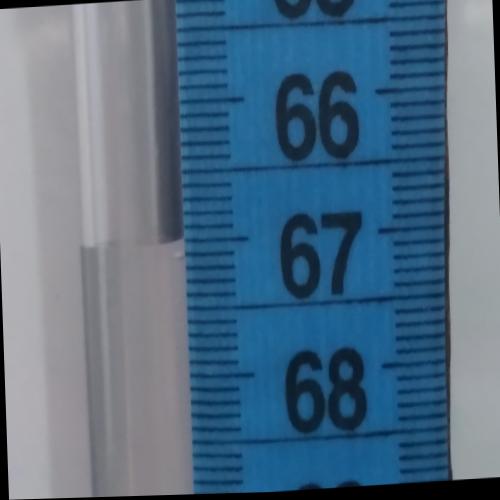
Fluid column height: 67.0 cm